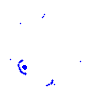
Particle: pion